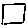
Label: square